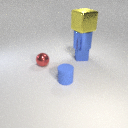
small red metal sphere to the left of small blue metal cube